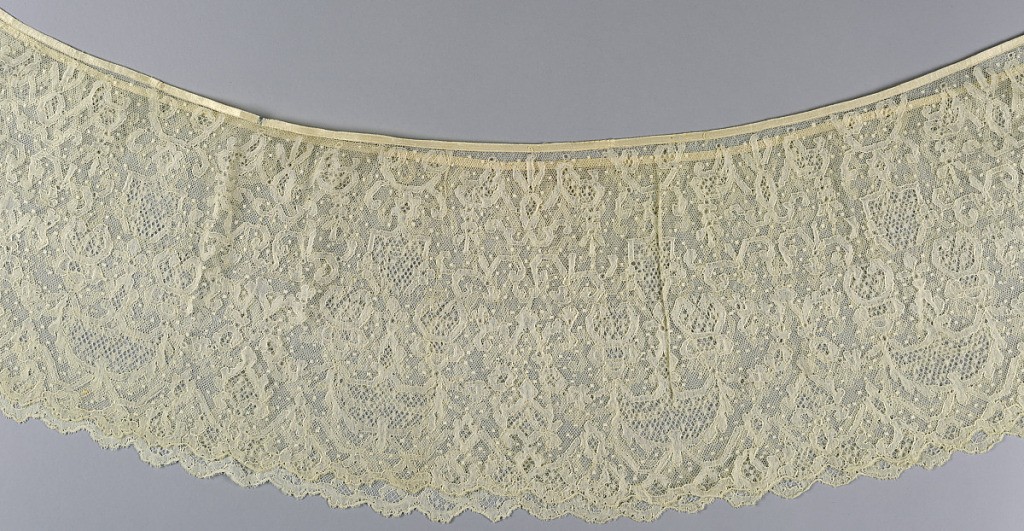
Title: Flounce
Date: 19th century
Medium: linen Technique: bobbin lace made in Lille style with heavy outlining thread
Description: Lille-style bobbin lace flounce with an allover symmetrical design on a net ground in a design of angular curves, garlands and swags. Flounce has been set into a silk tape at top.